Field crop: maize
Growth stage: 2
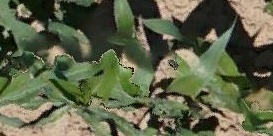
Species: maize